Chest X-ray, PA view. Patient: 58 years old, sex M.
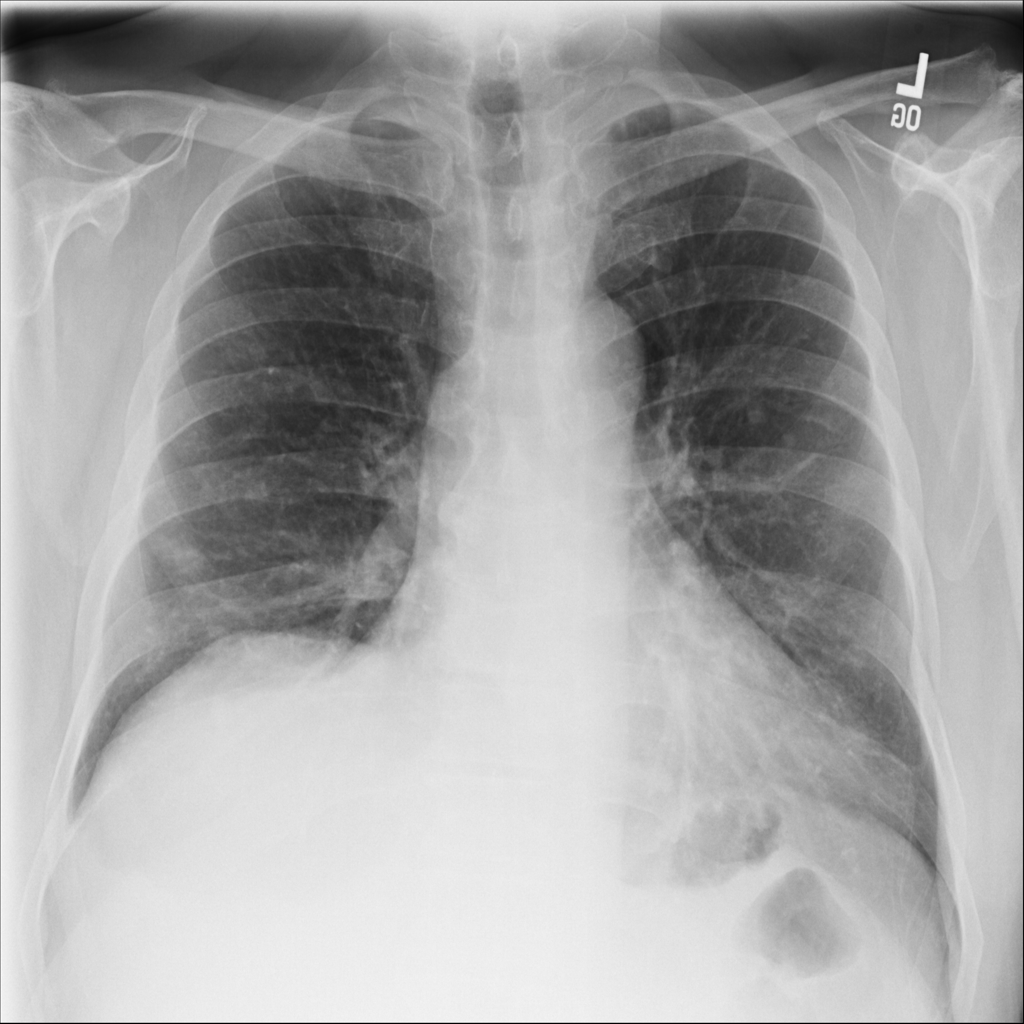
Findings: No Finding